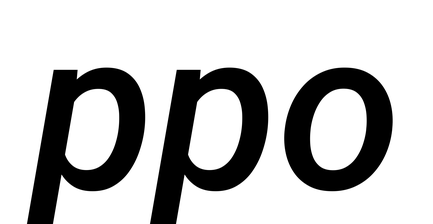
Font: Roboto-Italic_Medium_Italic